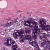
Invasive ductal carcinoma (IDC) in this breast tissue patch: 0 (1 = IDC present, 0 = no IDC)